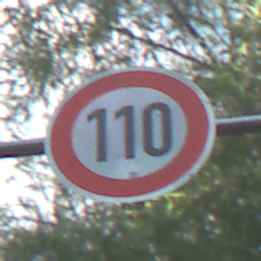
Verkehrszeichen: Geschwindigkeit110
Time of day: MorningAfternoon
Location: Outdoor (Urban)
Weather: PartlyCloudy
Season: NotSpecified
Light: Natural